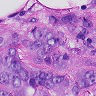
Metastatic tissue present: yes